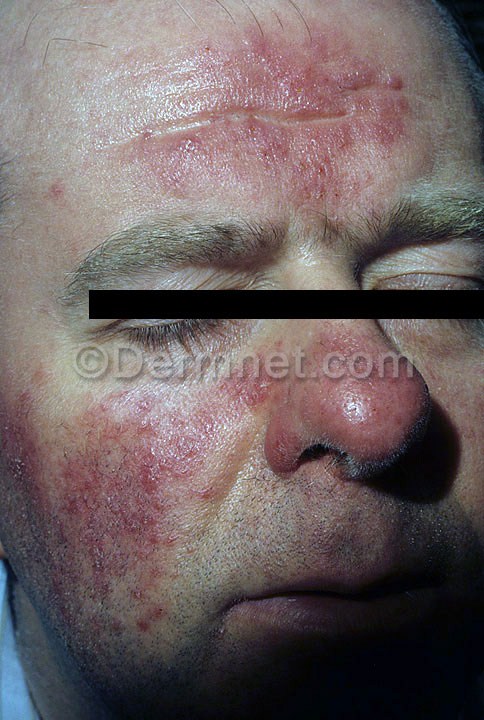
Disease: Acne and Rosacea Photos